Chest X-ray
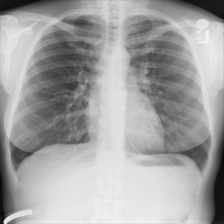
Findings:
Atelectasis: negative
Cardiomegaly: negative
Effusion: negative
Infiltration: negative
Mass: negative
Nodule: negative
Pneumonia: negative
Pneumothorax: negative
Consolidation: negative
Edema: negative
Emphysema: negative
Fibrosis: negative
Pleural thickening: negative
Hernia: negative